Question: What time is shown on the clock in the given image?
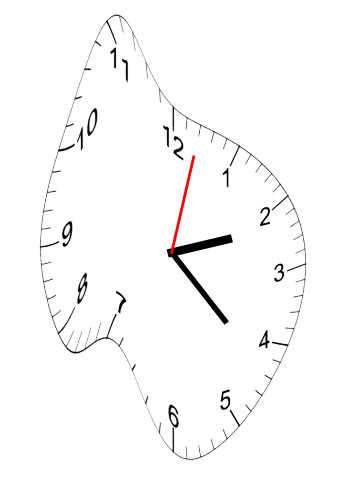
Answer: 02:22:02